Question: Followed this <URL> working for single files, need it to work with mutiple
Have a checboxlist that populates files from a directory <- works fine
can copy a single file no problem, but need to copy each file that is selected
Code to populate checkbox list
'''
procedure ListFileDir(Ext: string;Path: string; FileList: TStrings);
var
SR: TSearchRec;
begin
if FindFirst(Path + Ext, faAnyFile, SR) = 0 then
begin
repeat
FileList.Add(UpperCase(SR.Name));
until FindNext(SR) <> 0;
FindClose(SR);
end;
end;
'''
Code to check if the Checkbox is selected
'''
{ checkboxes }
for i := 0 to cblLogs.Items.Count - 1 do
if cblLogs.Checked[i] then
s := s + cblLogs.Items[i];
'''

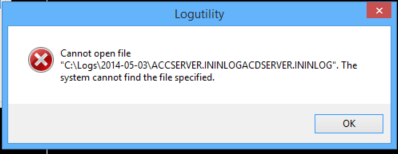
Answer: Your problem is that you are adding all of the names to a single string. That won't work. You need to do something like this:
'''
{ checkboxes }
for i := 0 to cblLogs.Items.Count - 1 do
if cblLogs.Checked[i] then
TurboFileCopy(cblLogs.Items[i], 'X:' + cblLogs.Items[i], nil);
'''
Or alternatively you could build up a stringlist and use that later on with something like this:
'''
filesToCopy := TStringList.Create;
...
for i := 0 to cblLogs.Items.Count - 1 do
if cblLogs.Checked[i] then
filesToCopy.Add(cblLogs.Items[i]);
...
for i := 0 to filesToCopy.Count - 1 do
TurboFileCopy(filesToCopy[i], BuildTargetFileName(filesToCopy[i]), nil);
'''
This will process each file individually.